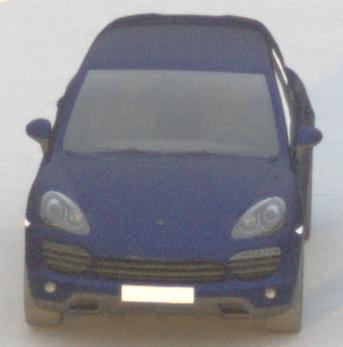
Make: Porsche
Model: Cayenne
Detailed model: Cayenne (958)
Model produced from: 2010/05
Model produced until: 2014/07
Doors: 5
Color: blue
Road condition: dry road
Daytime: sunrise or sunset
Contrast: low contrast